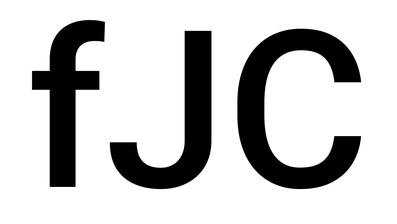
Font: Roboto_Medium